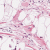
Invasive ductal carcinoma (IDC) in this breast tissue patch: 0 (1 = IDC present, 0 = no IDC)